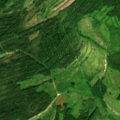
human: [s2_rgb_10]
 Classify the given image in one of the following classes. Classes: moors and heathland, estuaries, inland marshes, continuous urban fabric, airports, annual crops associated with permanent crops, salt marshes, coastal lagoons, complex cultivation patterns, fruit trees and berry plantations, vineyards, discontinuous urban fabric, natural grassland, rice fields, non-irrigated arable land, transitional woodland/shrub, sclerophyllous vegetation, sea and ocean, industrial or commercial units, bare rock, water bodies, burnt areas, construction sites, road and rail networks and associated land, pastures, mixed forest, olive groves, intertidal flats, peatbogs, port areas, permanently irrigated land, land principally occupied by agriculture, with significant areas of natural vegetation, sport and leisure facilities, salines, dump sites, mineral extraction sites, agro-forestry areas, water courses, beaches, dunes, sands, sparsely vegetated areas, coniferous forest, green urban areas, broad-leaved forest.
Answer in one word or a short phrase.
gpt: coniferous forest, mixed forest, transitional woodland/shrub, peatbogs